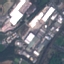
Land use / land cover: Industrial